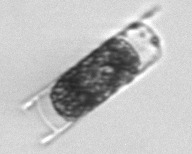
Label: Hemiaulus